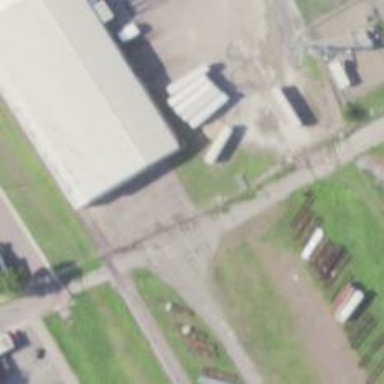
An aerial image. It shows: Abandoned railway.